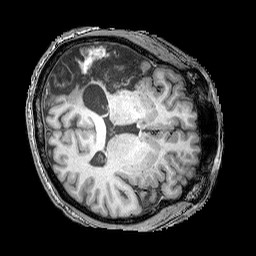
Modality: T1w
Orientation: axial
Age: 58
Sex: male
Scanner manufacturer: siemens
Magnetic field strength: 3 T
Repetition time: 2.25 s
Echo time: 0.00411 s